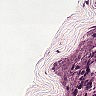
Metastatic tissue present: no